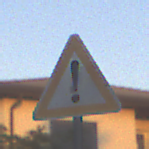
Verkehrszeichen: Gefahrenstelle
Umgebung: Outdoor, Urban
Tageszeit: SunriseSunset
Wetter: Clear
Licht: Natural
Jahreszeit: NotSpecified
Kontrast: LowContrast